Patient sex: F
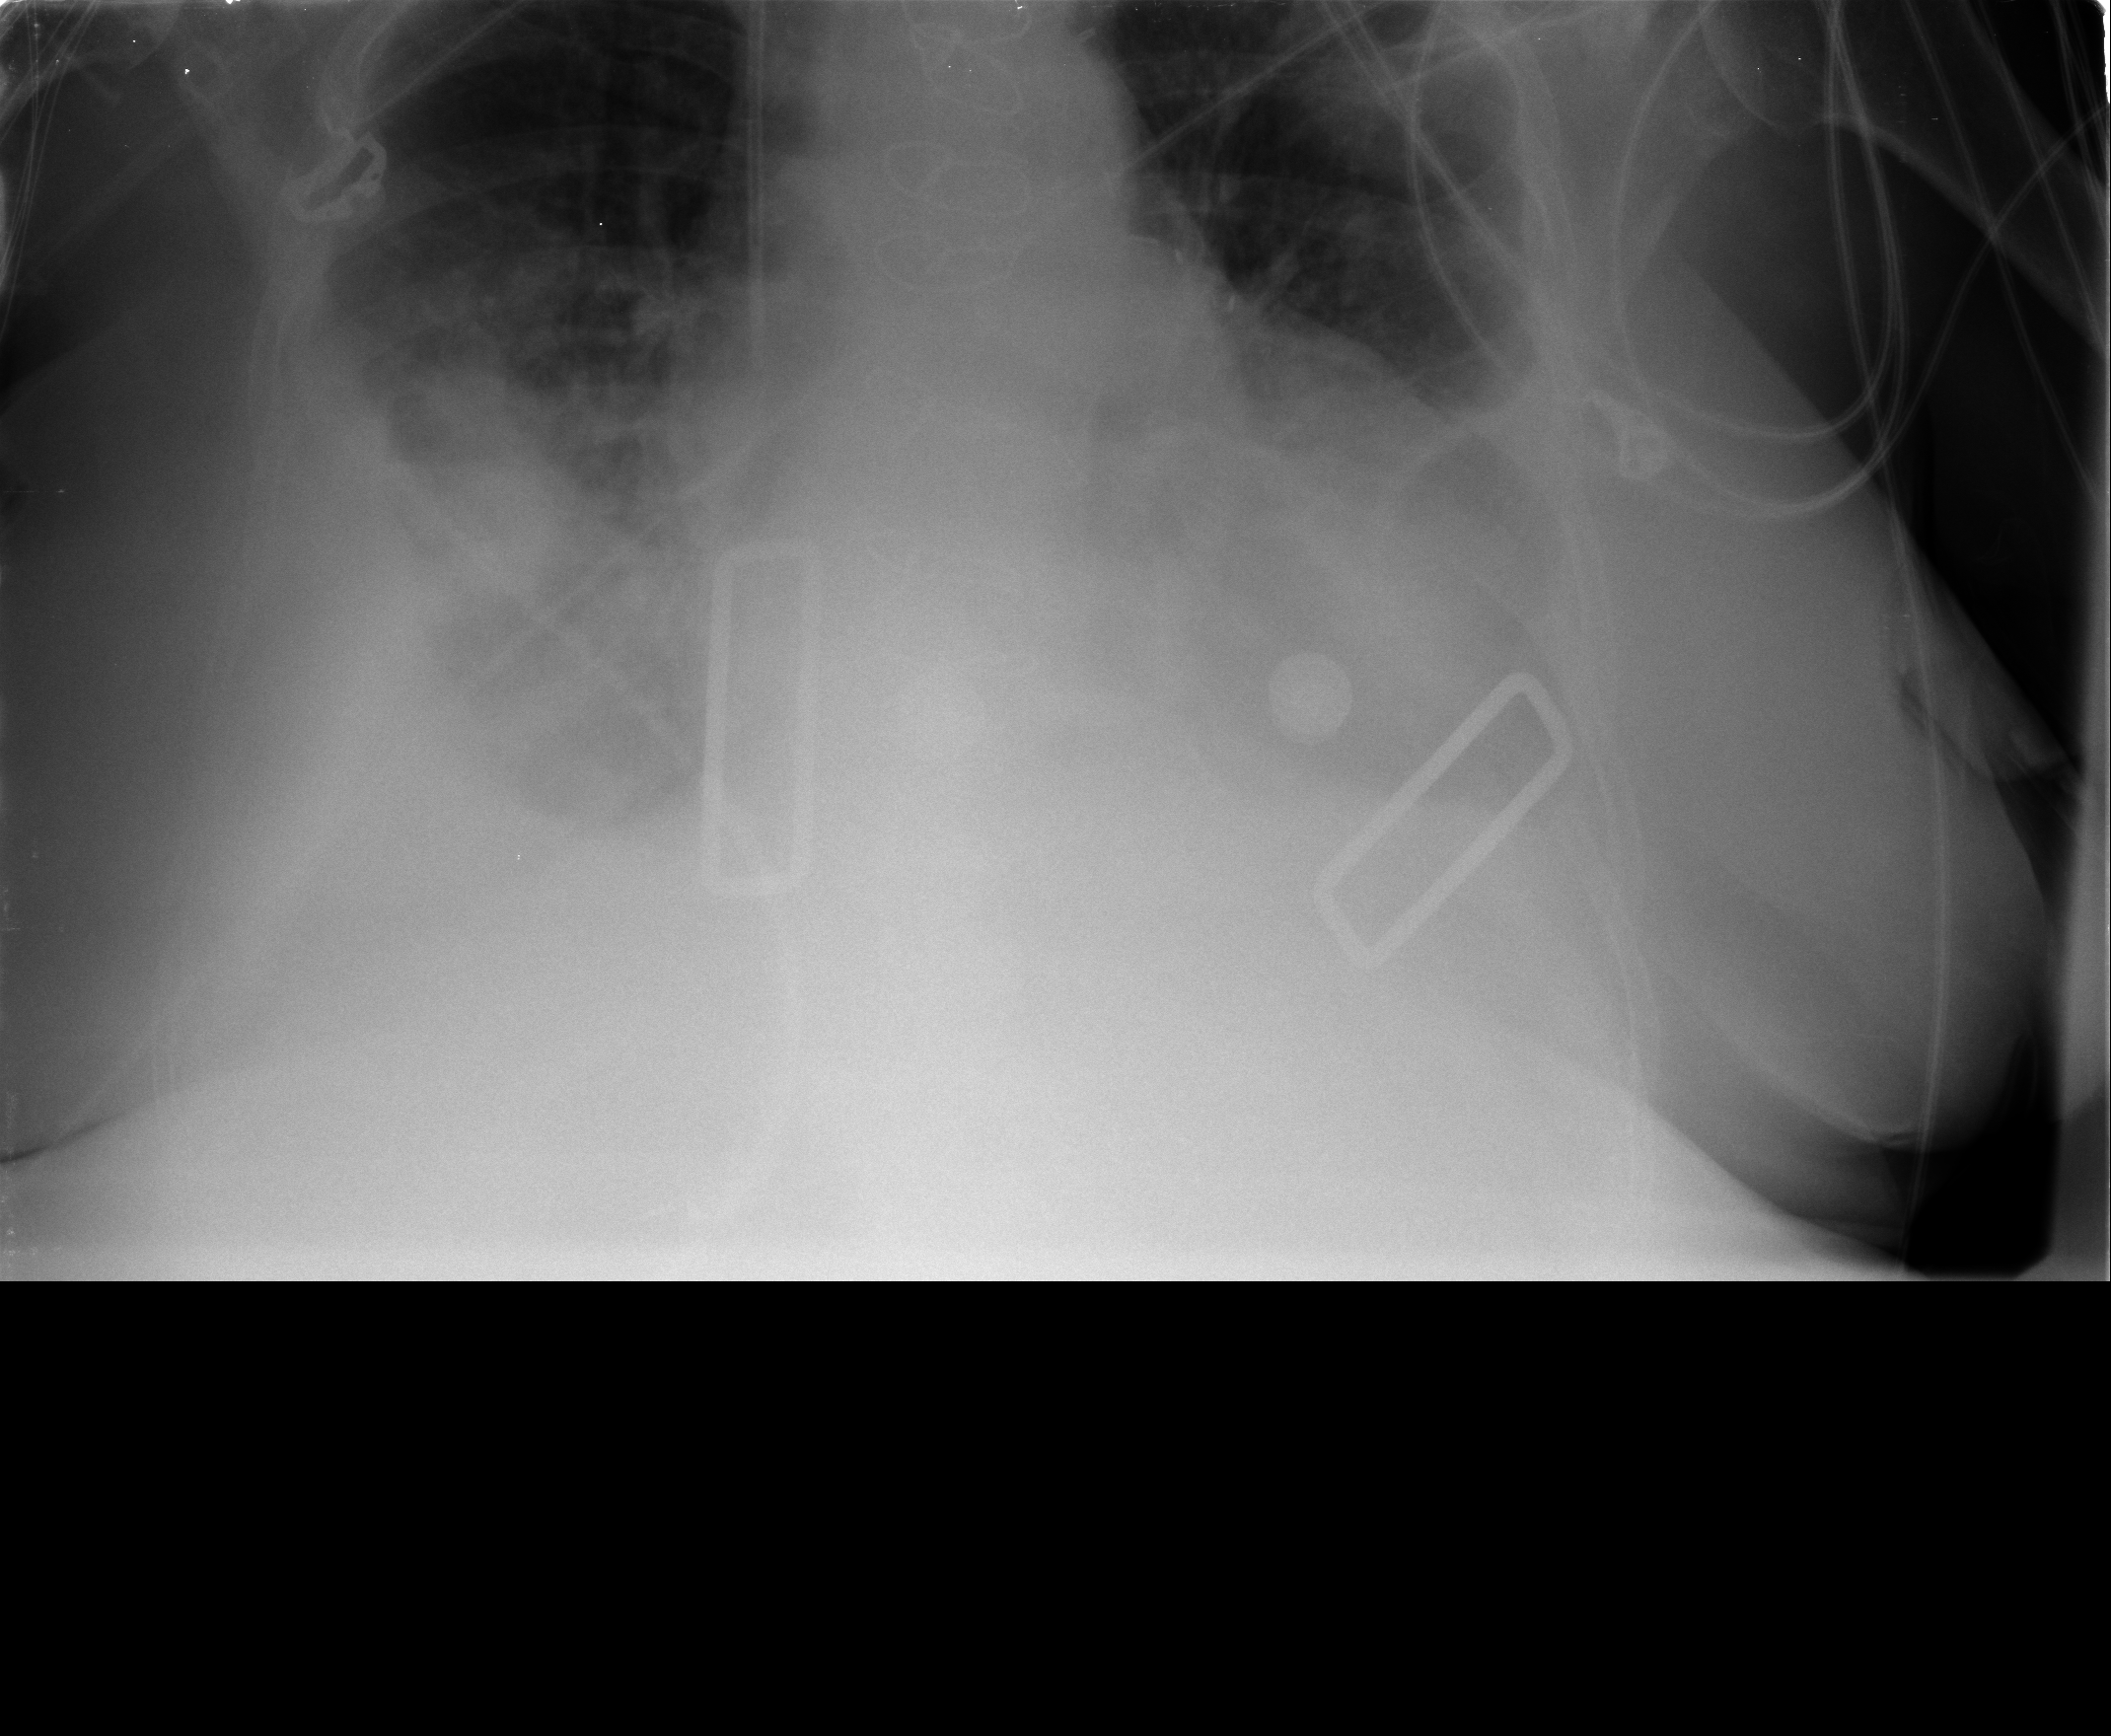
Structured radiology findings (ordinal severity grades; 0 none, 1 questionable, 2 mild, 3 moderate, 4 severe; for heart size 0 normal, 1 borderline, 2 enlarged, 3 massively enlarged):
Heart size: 2
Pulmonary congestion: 3
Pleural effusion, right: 3
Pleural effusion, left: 2
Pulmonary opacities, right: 1
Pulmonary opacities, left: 1
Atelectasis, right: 3
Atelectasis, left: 2